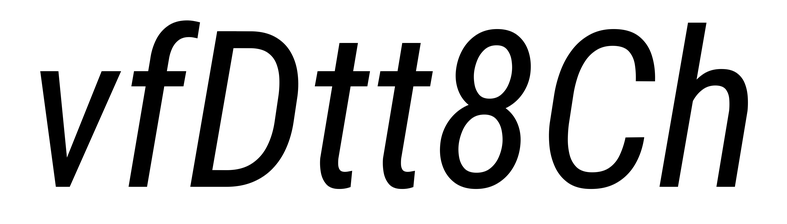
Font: Roboto-Italic_Condensed_Italic